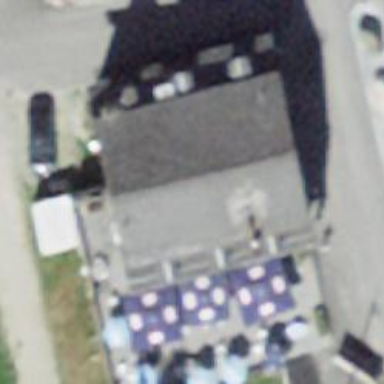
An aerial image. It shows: Restaurant.